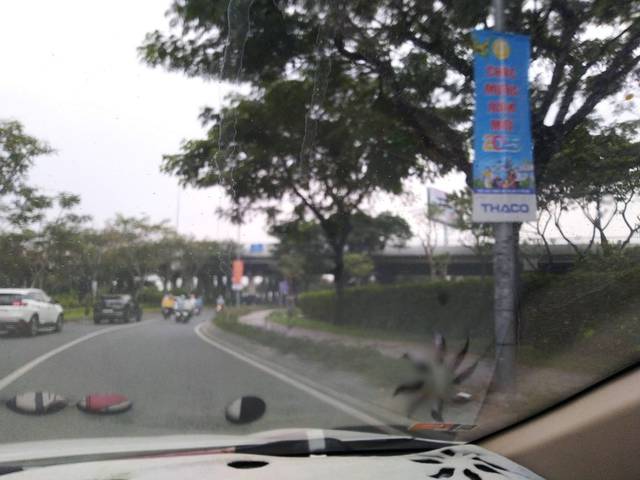
Region: Vietnam
Coordinates: 10.798, 106.73